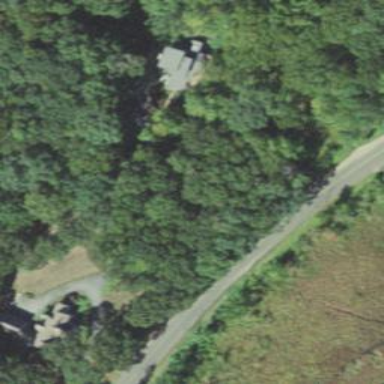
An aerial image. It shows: Residential driveway serving as service road.